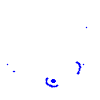
Particle: electron